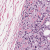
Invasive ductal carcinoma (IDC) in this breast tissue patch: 1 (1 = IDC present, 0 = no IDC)